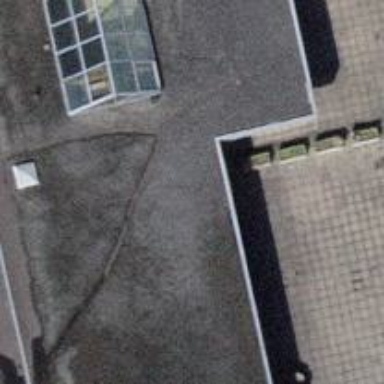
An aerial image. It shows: Furniture shop.